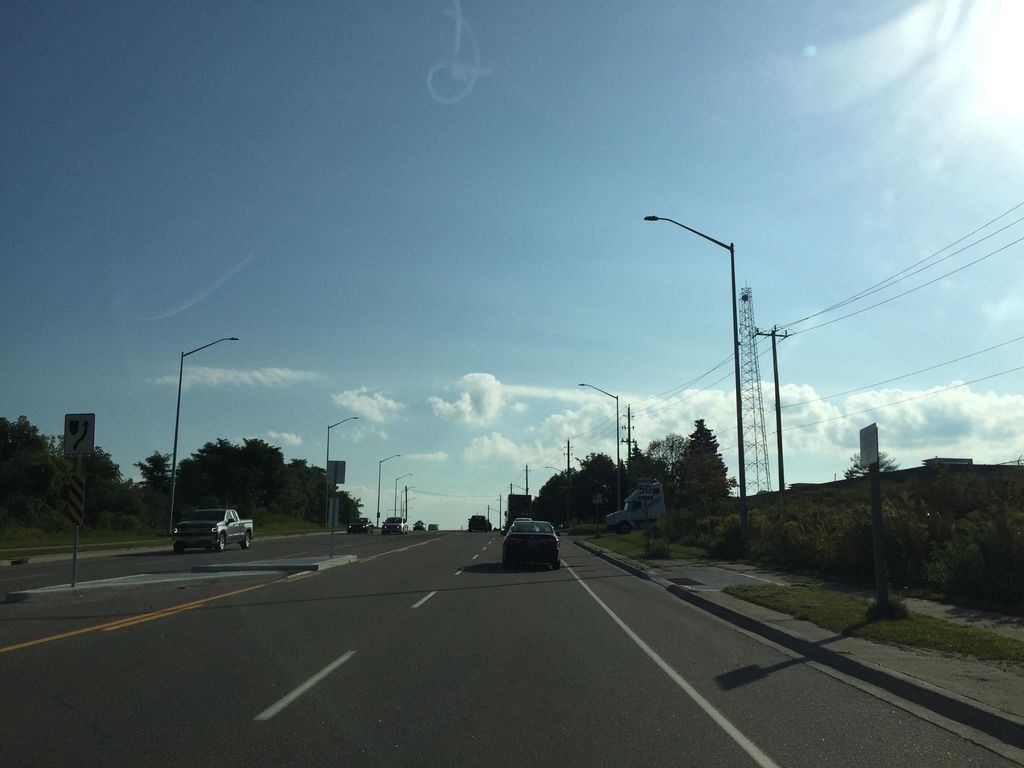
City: kitchener-waterloo